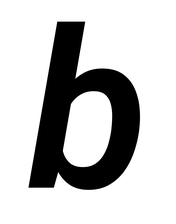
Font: Roboto-Italic_SemiBold_Italic